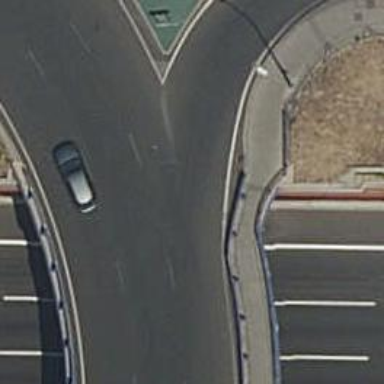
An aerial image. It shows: Primary highway intersecting roundabout.